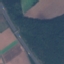
Land use / land cover class: Highway